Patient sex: F
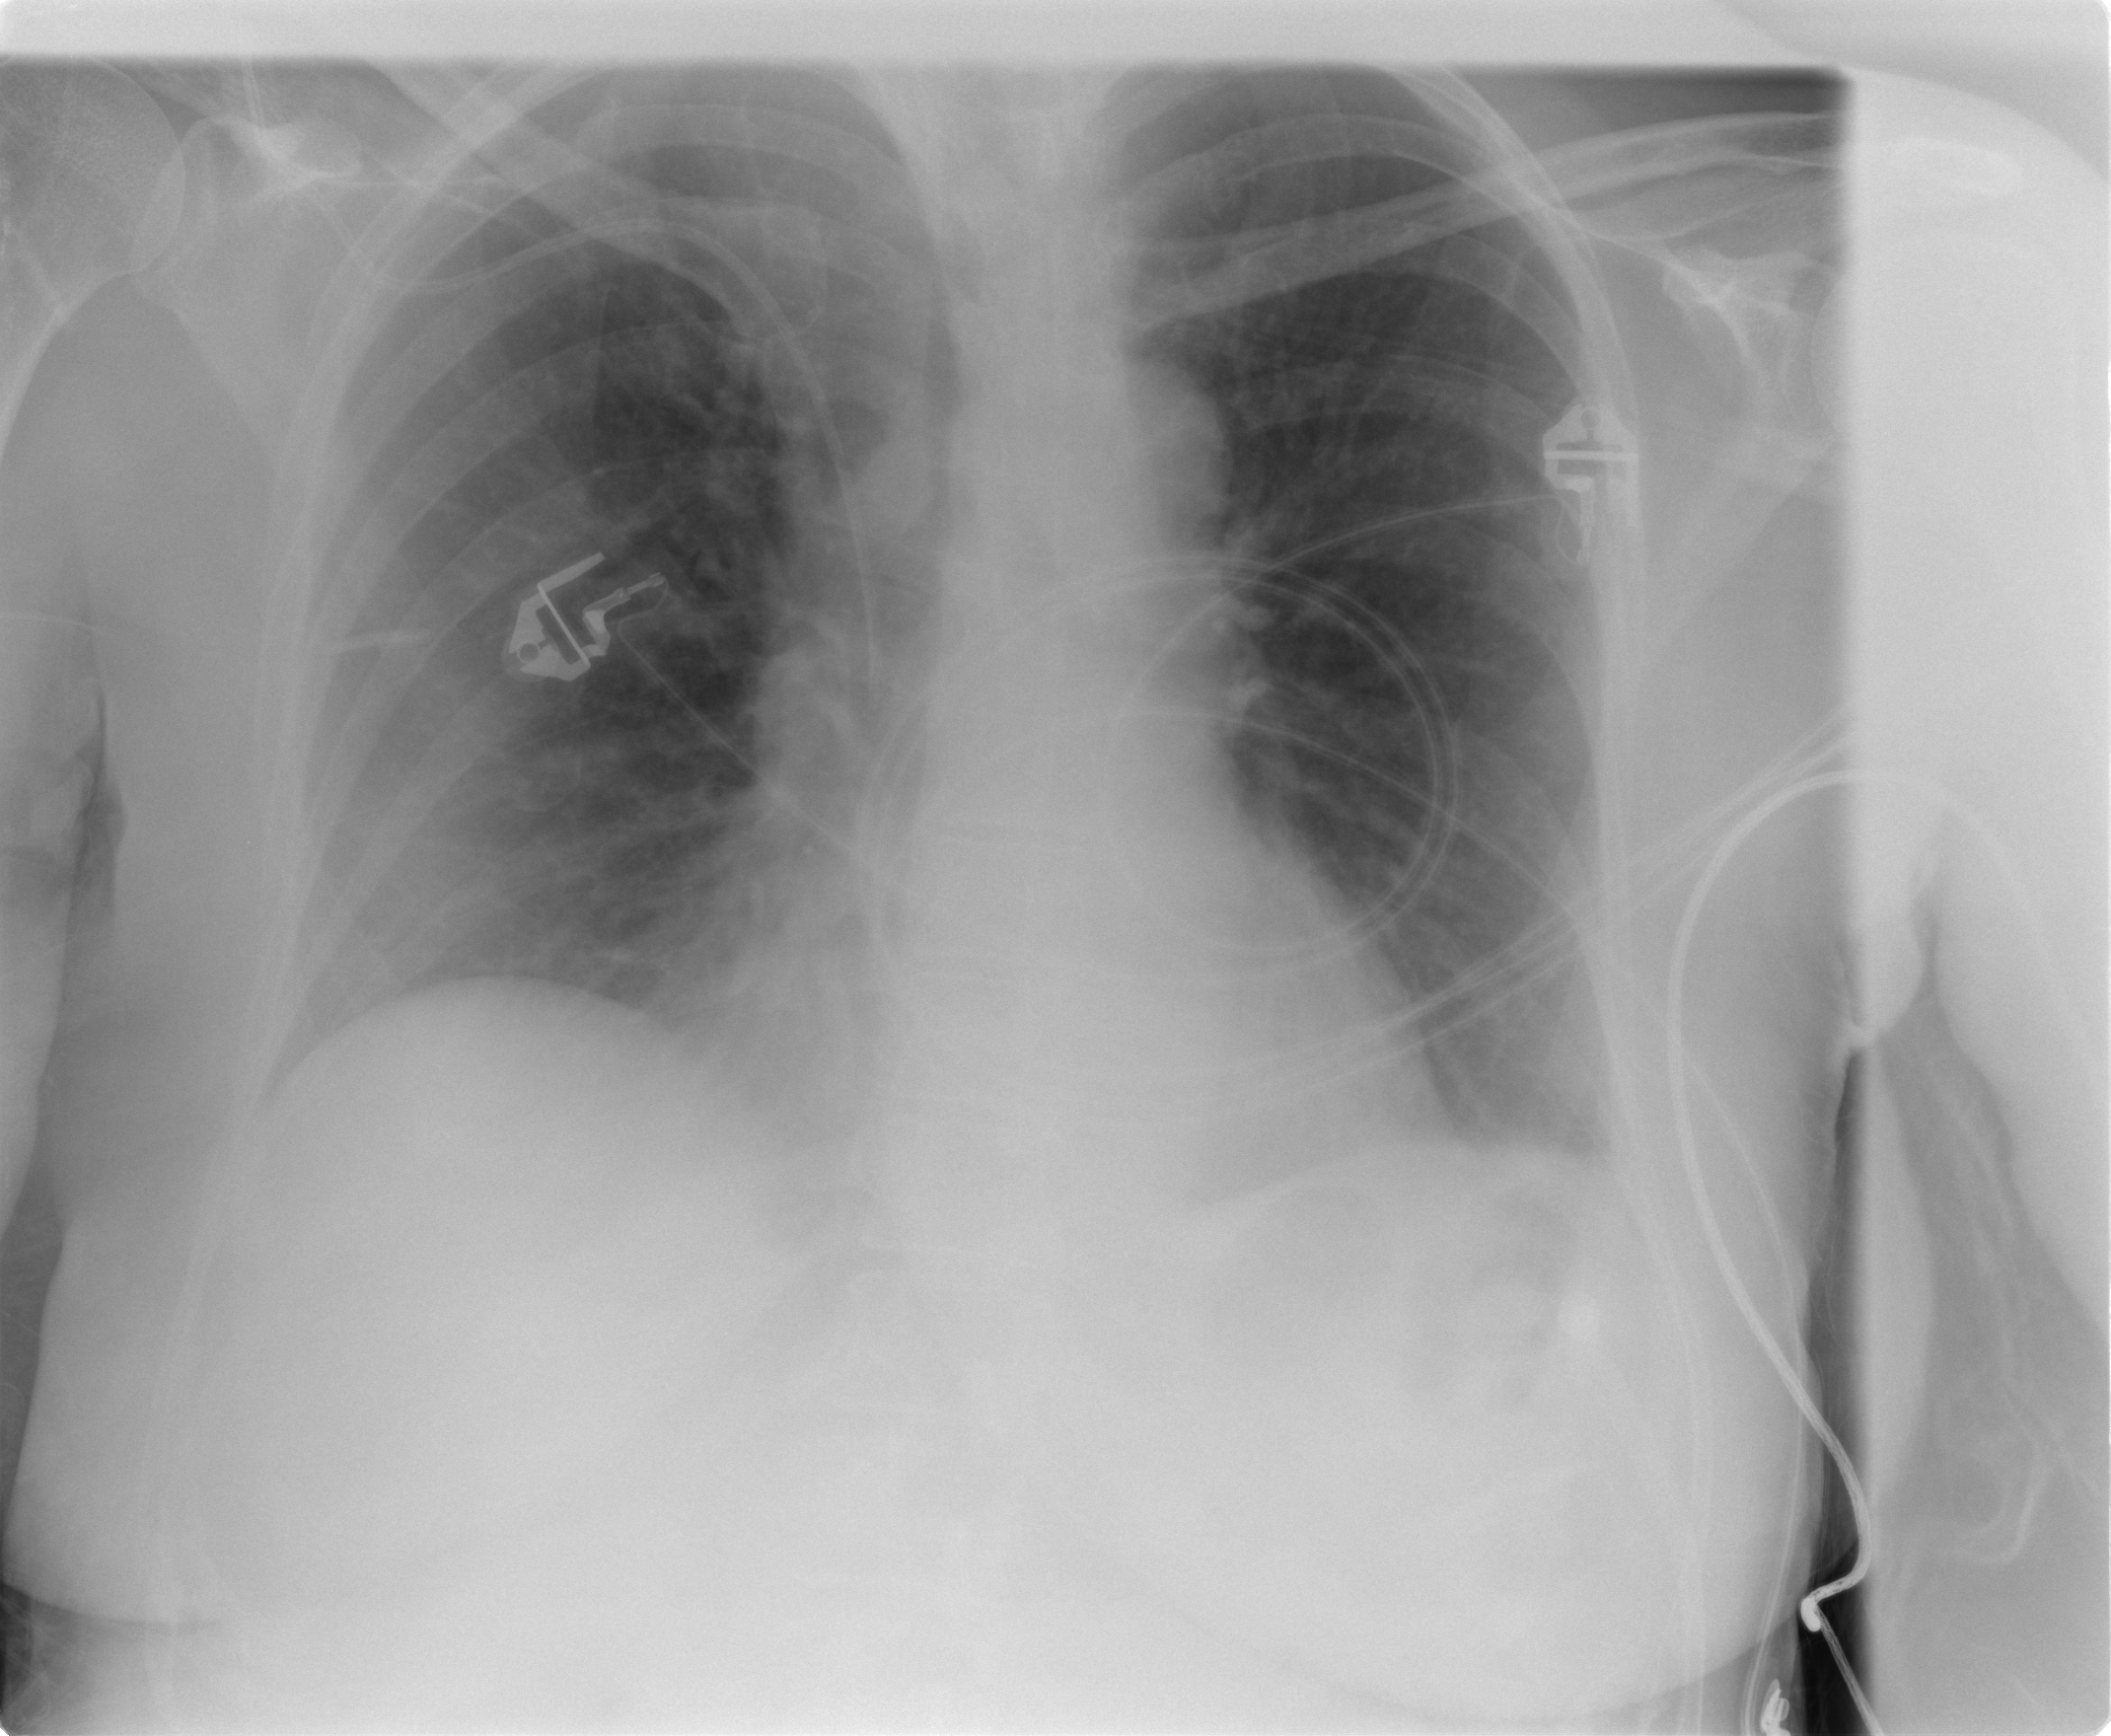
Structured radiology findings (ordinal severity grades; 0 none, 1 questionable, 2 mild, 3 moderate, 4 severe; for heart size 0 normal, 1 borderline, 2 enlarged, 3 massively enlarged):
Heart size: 0
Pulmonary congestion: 0
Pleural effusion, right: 0
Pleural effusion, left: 0
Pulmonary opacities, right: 0
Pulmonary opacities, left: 0
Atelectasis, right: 1
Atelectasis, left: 0